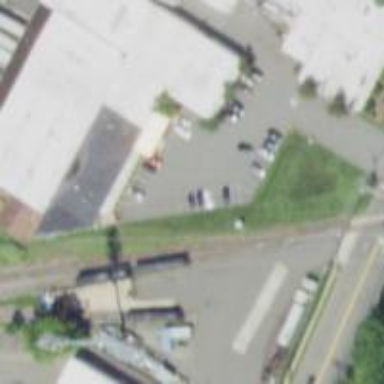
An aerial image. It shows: Railway siding for service.